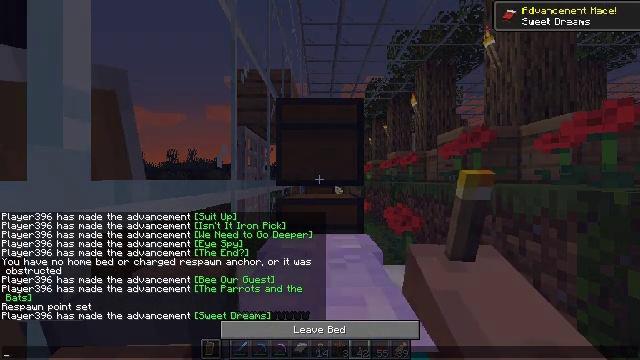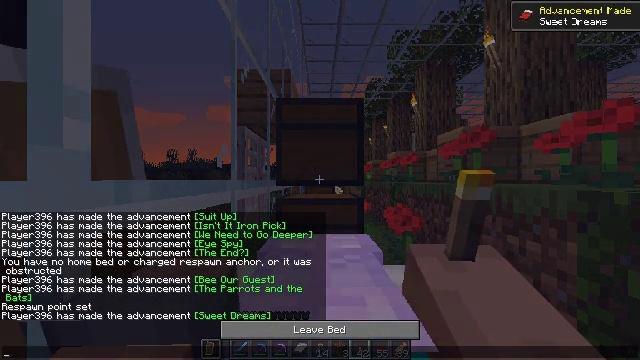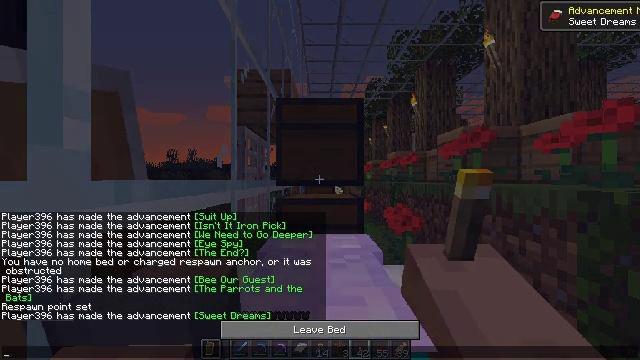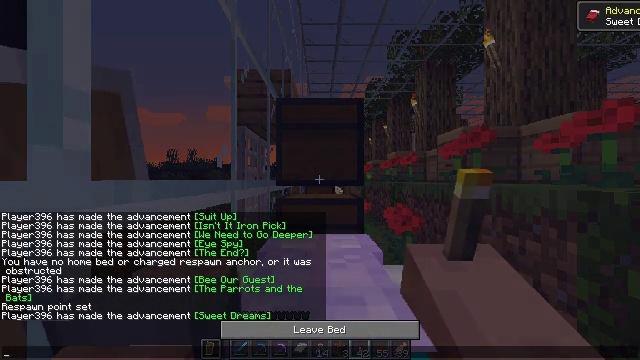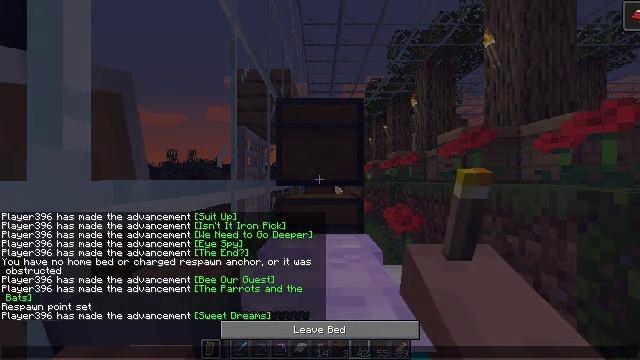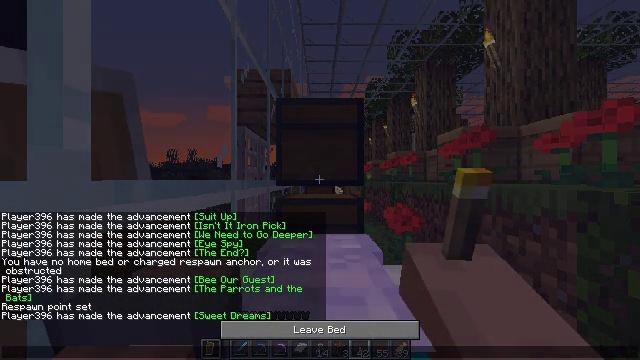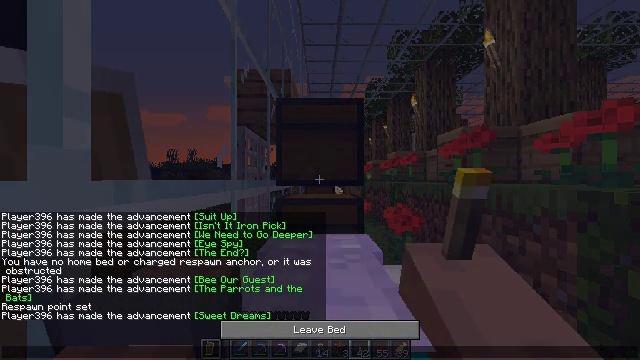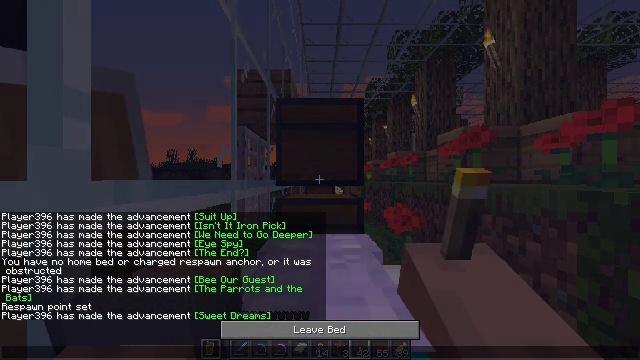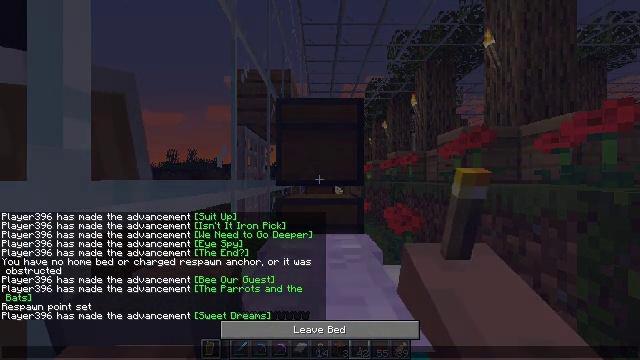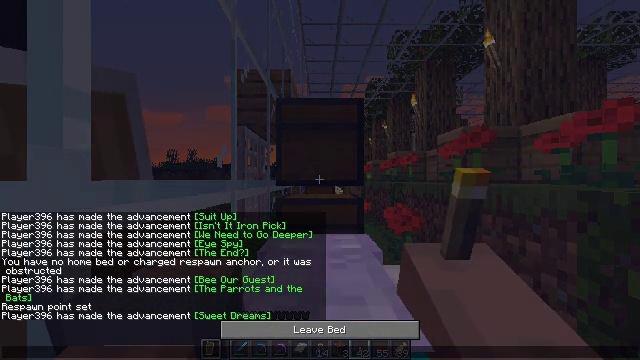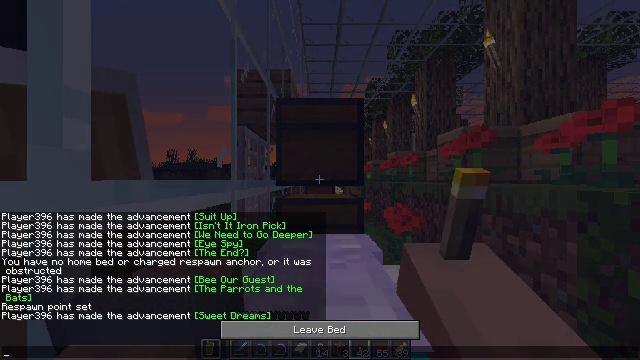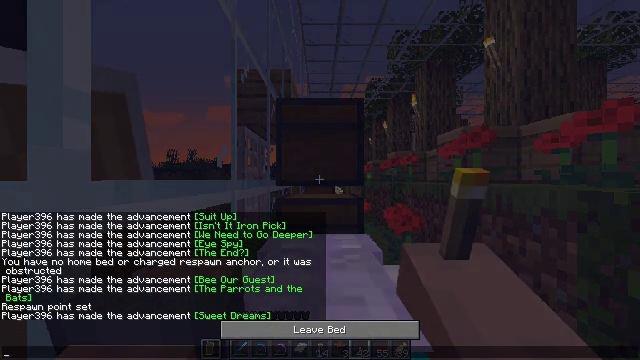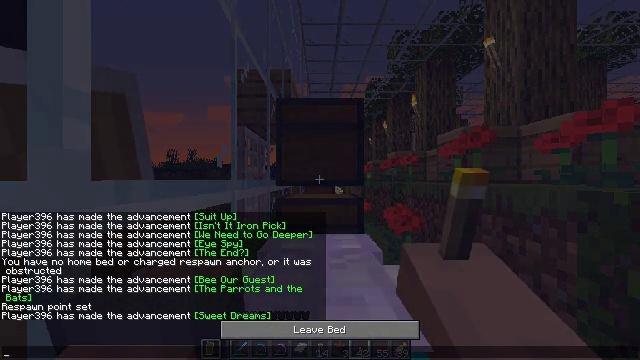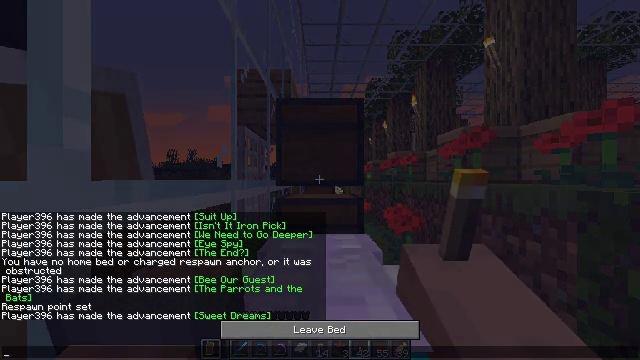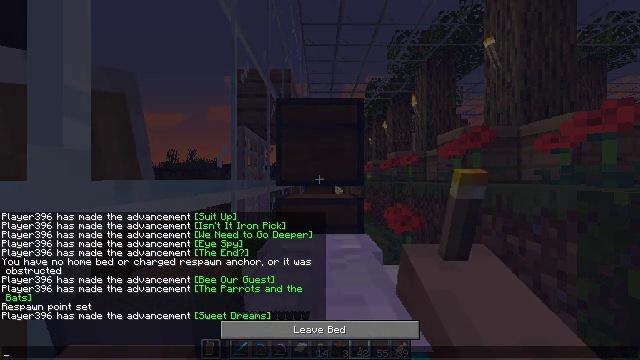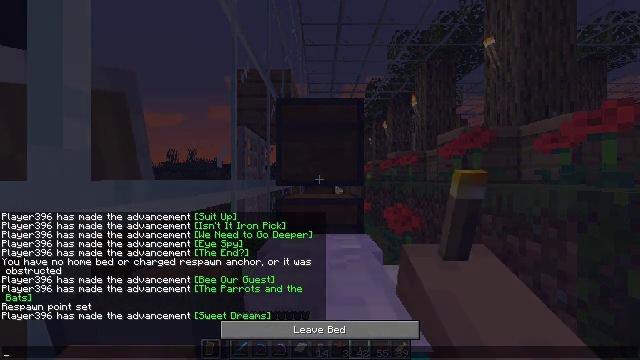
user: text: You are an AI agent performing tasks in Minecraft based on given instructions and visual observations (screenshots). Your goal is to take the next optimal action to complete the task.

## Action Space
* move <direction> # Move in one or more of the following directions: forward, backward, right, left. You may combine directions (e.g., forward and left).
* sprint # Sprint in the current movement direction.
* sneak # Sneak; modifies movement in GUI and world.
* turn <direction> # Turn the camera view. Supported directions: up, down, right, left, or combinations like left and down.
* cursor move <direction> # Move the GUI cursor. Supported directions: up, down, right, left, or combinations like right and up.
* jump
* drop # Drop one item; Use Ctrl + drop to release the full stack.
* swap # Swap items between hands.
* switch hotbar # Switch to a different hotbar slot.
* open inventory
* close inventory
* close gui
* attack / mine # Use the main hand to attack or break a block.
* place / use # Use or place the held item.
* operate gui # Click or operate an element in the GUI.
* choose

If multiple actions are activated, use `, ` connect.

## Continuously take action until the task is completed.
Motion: motion action
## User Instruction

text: Form a honey block with honey bottles in the grid.
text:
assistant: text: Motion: no_op
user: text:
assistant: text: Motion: no_op
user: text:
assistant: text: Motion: no_op
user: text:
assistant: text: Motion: no_op
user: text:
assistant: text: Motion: no_op
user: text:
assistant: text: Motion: no_op
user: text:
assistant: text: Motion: no_op
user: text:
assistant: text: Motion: no_op
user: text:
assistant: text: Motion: no_op
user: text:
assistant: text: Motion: no_op
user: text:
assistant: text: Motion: no_op
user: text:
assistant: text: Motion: no_op
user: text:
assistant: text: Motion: no_op
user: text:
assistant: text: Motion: no_op
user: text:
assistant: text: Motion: no_op
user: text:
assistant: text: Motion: no_op
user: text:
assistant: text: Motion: no_op
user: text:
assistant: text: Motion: no_op
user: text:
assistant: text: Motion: no_op
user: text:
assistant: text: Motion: no_op
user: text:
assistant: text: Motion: no_op
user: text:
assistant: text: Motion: no_op
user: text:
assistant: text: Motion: no_op
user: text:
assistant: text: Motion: no_op
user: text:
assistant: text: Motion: no_op
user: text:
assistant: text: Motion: no_op
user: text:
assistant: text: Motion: no_op
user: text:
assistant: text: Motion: no_op
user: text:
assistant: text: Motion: no_op
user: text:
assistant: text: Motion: no_op